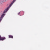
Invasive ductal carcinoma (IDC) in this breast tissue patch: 0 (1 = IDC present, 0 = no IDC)